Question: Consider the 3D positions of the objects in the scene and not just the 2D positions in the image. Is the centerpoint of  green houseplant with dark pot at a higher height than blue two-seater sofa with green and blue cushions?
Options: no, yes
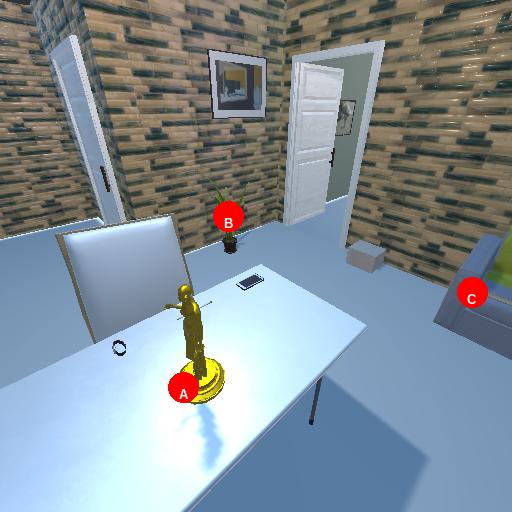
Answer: no